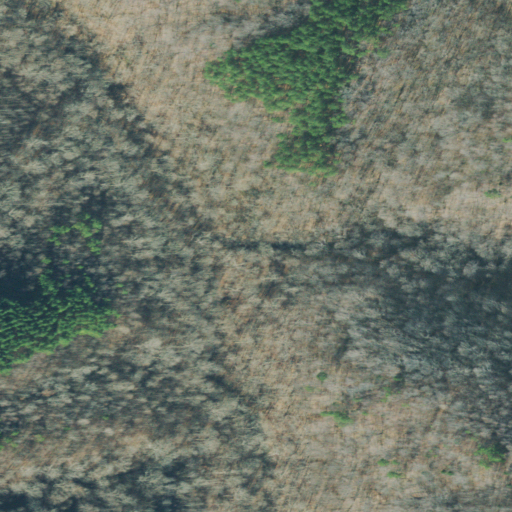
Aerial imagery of valley in Tennessee named Wildcat Hollow containing deciduous forest, evergreen forest, and mixed forest